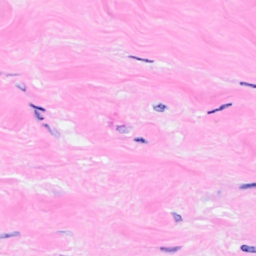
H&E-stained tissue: Breast